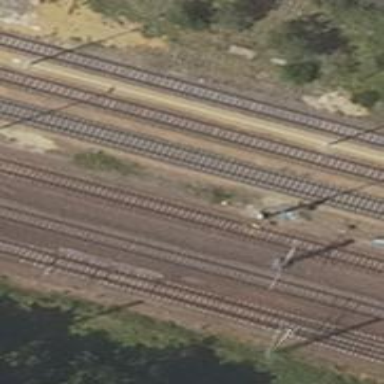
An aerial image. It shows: Railway signal.